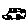
Label: car